Question: I want to draw a text string in C# .NET 4.5 on an image and calculate the text positions based on the number of tiles.
Let's say for 1 tile to draw the string in the middle and for 4 tiles to draw 2 tiles on a row and so on...
How can I calculate the text positions for any given tiles number ?

I have this function which I need to modify:
'''
private void DrawTiledWatermark(Graphics grPhoto, String strText, Font fnt, Brush brush, int nNumTiles)
{
StringFormat StrFormat = new StringFormat();
StrFormat.Alignment = StringAlignment.Center;
for (int nCurrentWatermark = 0; nCurrentWatermark < nNumTiles; nNumWatermarks++)
{
//Draw the m_Copyright string
grPhoto.DrawString(strText, //string of text
fnt, //font
brush, //Brush
new PointF(x,y), //How to calculate this Position ?
StrFormat);
}
}
'''
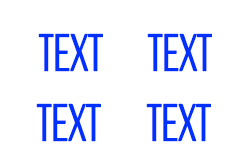
Answer: As I see, you have two problems:
1. Get number of rows and columns of texts
2. Calculate size of one text piece
About first problem, it is a bit mathematical. If you have number and you want to split it to rows and columns, you shoud get all divides of this number, than you shoud choose some, multiply them together and it is one dimension. The second dimension is original number divided by this new number. See example:
- - - -
The second problem is solved by function MeasureString(string s, Font f). It is method of instance of Graphics and return size of string written with this font.
So the final code will look like this:
'''
void DrawTextOnImage(Graphics grPhoto, string strText, Font font, Brush b, int num, Size imageSize)
{
//here we get dividers of our number
int[] dividers = Dividers(num);
//for first dimension I've choosen the biggest number, but you can change it
int CountX = dividers[dividers.Length-1];
//the secod dimension
int CountY = num / CountX;
//size of one text
int imageW = (int)grPhoto.MeasureString(strText, font).Width;
int imageH = (int)grPhoto.MeasureString(strText, font).Height;
//string format
StringFormat StrFormat = new StringFormat();
StrFormat.Alignment = StringAlignment.Center;
//now when we knownumber of rows and columns and their size, we can start drawing
for (int x = 0; x < CountX; x++)
{
for (int y = 0; y < CountY; y++)
{
PointF point = new PointF( //position you want to know
(imageSize.Width - CountX * imageW) / 2 + (x * imageW),
(imageSize.Height - CountY * imageH) / 2 + (y * imageH)
);
grPhoto.DrawString(strText, //string of text
font, //font
b, //Brush
point, //positio
StrFormat);
}
}
}
int[] Dividers(int i)//get all dividers of number i
{
List<int> dividers = new List<int>();
while (i > 1)
{
int div = NextDivider(i);
dividers.Add(div);
i = i / div;
}
return dividers.ToArray();
}
int NextDivider(int i)
{
if (i < 2) return i; //actualy it could be only value 1
int div = 2;
while (i % div != 0)
{
div++;
}
return div;
}
'''
PS: Sorry for my english, i'm not native english speeker